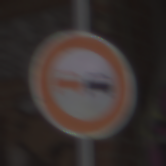
Verkehrszeichen: Ueberholverbot
Umgebung: Roofed, Special
Tageszeit: Midday
Wetter: Overcast
Licht: Natural
Jahreszeit: NotSpecified
Kontrast: MediumContrast